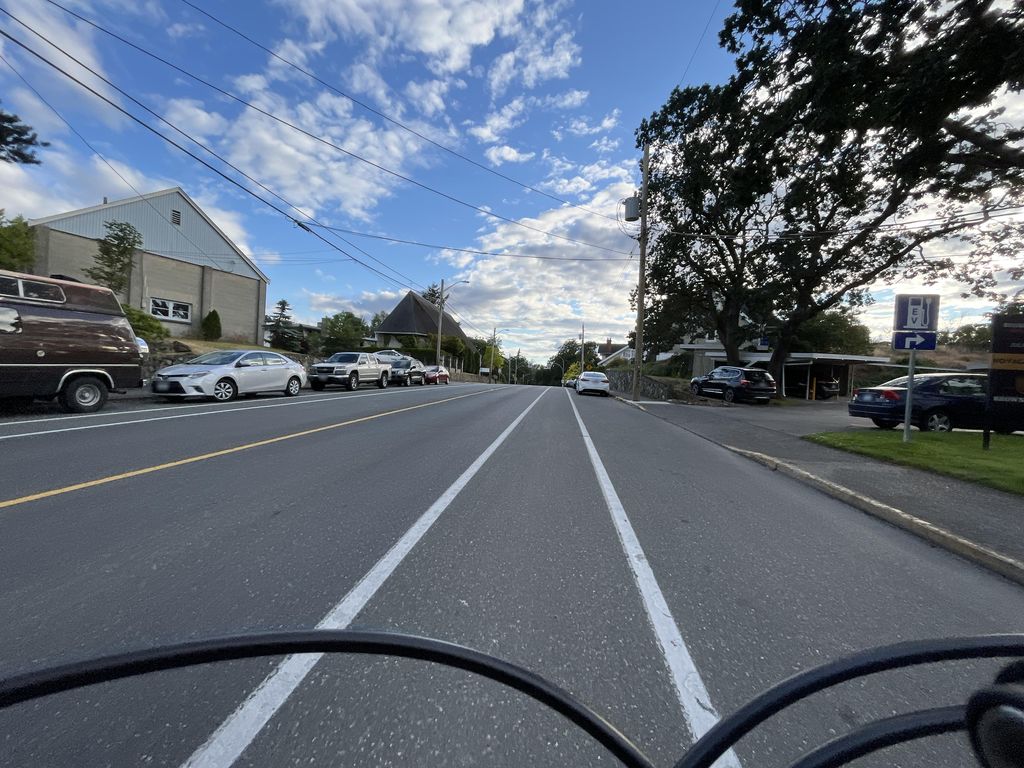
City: victoria